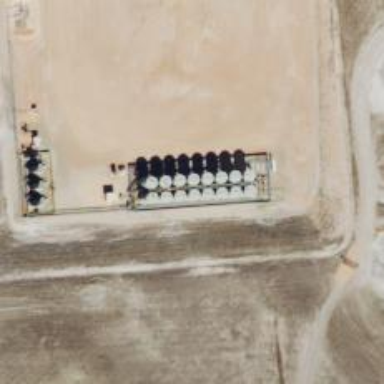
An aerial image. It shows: Storage tank that is man-made.